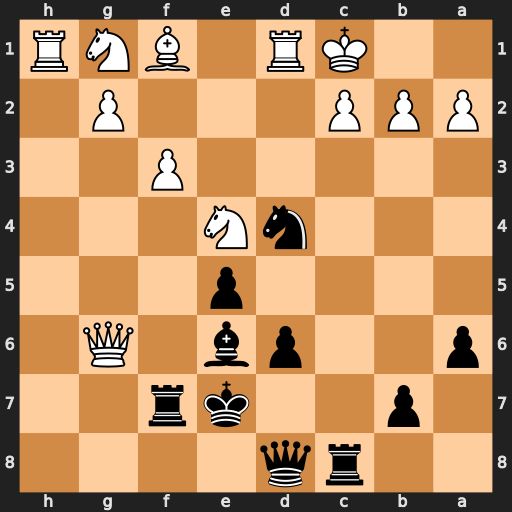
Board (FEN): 2rq4/1p2kr2/p2pb1Q1/4p3/3nN3/5P2/PPP3P1/2KR1BNR
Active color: b
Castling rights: -
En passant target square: -
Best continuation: Rxc2+ Kb1 Qb6 Qg5+ Kd7